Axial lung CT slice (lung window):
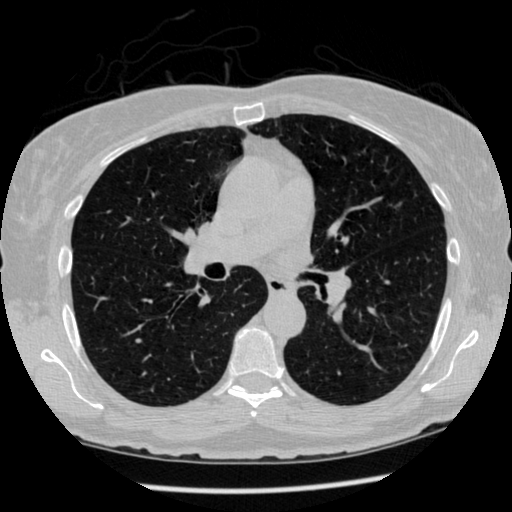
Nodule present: no